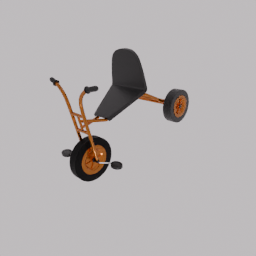
Label: mechanical